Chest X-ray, PA view. Patient: 41 years old, sex M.
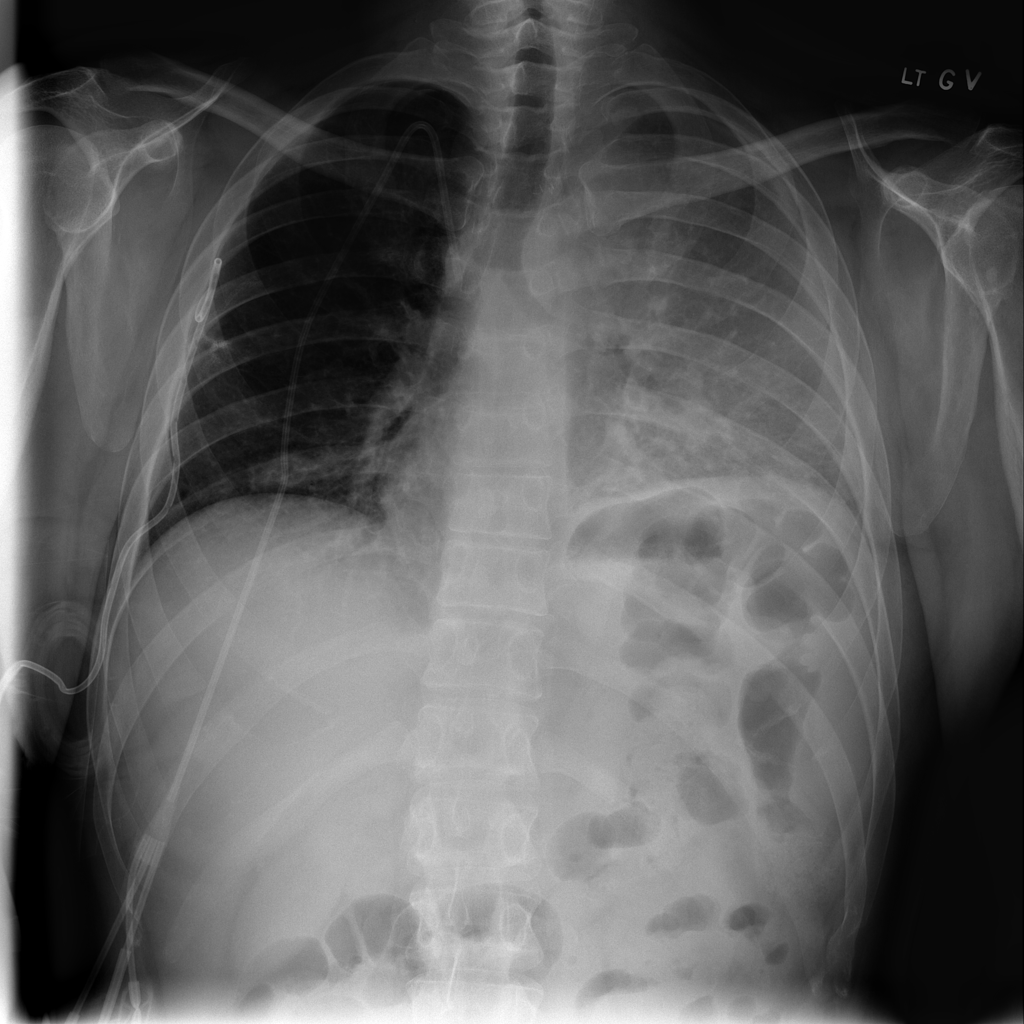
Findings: Consolidation